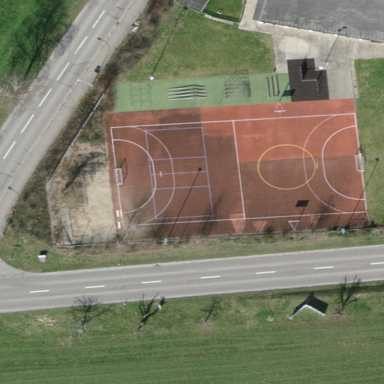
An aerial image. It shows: Soccer pitch with tartan surface for leisure sports activities.